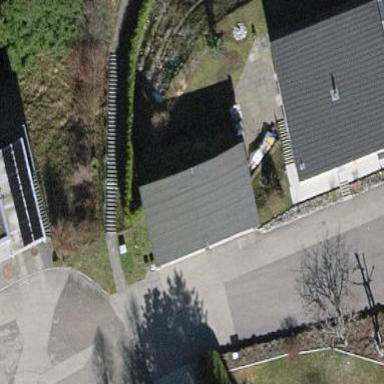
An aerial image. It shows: Garage with flat roof.